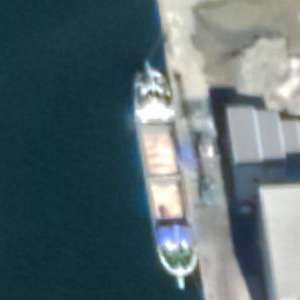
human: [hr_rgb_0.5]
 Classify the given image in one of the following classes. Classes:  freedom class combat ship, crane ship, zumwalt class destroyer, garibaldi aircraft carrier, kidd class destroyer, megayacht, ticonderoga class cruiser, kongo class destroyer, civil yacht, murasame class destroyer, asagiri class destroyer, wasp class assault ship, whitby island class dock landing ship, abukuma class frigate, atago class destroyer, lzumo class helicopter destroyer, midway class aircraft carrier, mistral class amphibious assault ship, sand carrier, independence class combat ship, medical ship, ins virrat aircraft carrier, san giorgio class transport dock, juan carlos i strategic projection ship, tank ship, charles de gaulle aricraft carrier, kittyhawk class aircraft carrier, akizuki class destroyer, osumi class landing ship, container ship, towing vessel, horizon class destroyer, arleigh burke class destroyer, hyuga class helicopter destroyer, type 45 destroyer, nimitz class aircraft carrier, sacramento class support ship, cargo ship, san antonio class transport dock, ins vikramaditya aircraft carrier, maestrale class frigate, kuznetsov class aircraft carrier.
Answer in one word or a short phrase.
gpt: Cargo ship